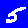
Digit: 5